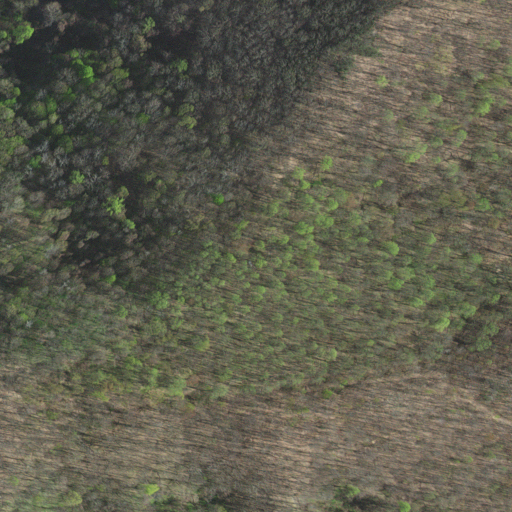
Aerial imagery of mountain in Virginia named Elk Knob containing deciduous forest and mixed forest